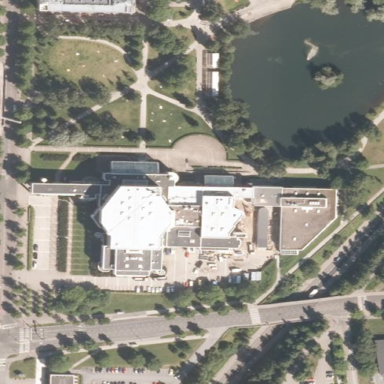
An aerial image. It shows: Arts center with flat roof.